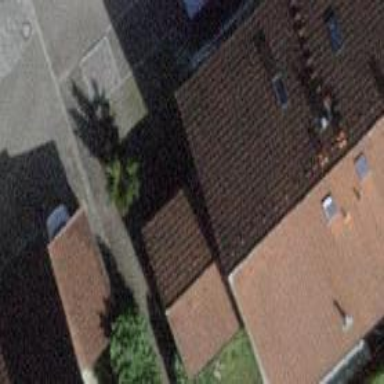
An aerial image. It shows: Garage.